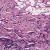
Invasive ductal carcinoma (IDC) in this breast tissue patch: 1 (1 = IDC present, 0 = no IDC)